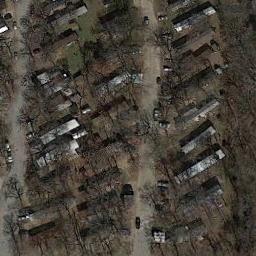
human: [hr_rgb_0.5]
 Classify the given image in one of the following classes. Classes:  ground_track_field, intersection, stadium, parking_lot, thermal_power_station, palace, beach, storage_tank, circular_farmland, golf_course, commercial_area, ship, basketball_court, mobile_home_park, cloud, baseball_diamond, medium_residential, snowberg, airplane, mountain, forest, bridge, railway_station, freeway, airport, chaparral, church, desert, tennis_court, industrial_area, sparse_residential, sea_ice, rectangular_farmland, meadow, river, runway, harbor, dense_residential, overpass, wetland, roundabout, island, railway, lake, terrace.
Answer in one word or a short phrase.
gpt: mobile_home_park